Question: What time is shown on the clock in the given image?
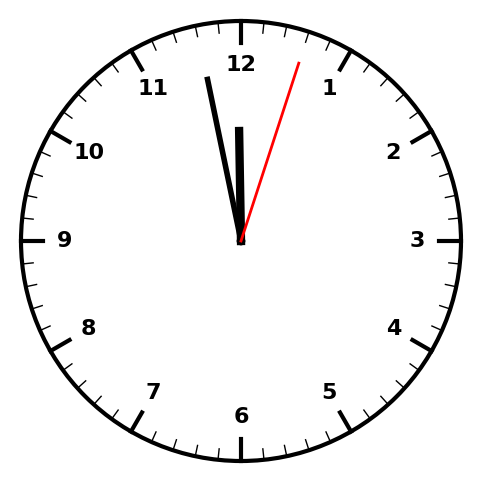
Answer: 11:58:03